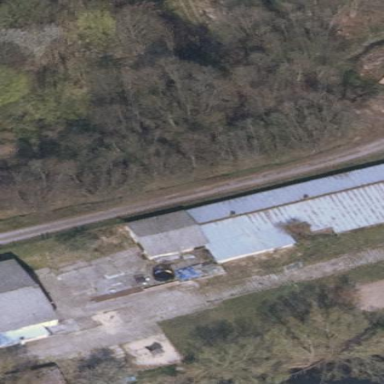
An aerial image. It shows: Farm auxiliary building.